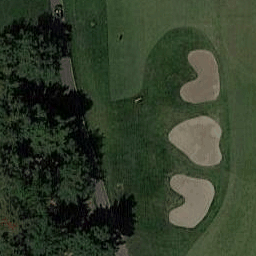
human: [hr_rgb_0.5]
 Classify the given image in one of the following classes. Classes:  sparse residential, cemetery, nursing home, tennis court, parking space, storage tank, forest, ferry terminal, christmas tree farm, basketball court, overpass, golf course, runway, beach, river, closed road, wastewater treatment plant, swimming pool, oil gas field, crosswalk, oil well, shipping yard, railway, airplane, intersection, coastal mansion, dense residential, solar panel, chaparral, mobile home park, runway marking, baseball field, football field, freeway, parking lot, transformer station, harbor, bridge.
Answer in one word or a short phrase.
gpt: golf course